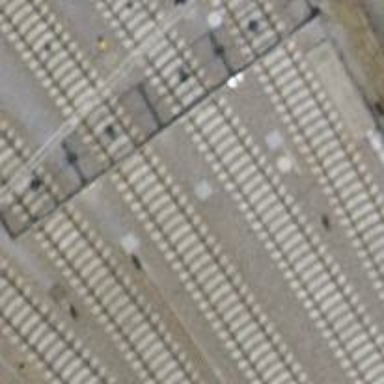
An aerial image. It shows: Rail spur with electrified contact lines for the railway.